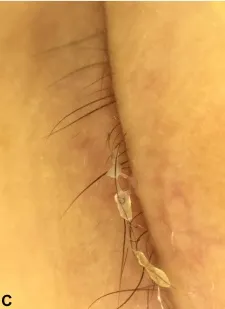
A-C, Hypotrichosis in the 15-year-old patient. Similar presentation is found in the 13-year-old patient. C, Thin spars eyelashes.
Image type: medical_photograph (skin_photograph)